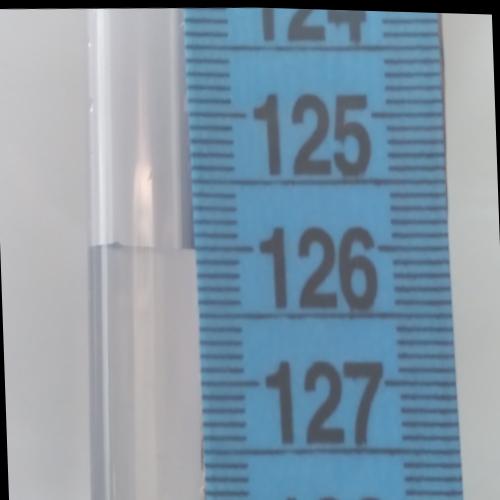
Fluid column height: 126.0 cm